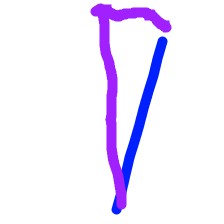
Shape: triangle